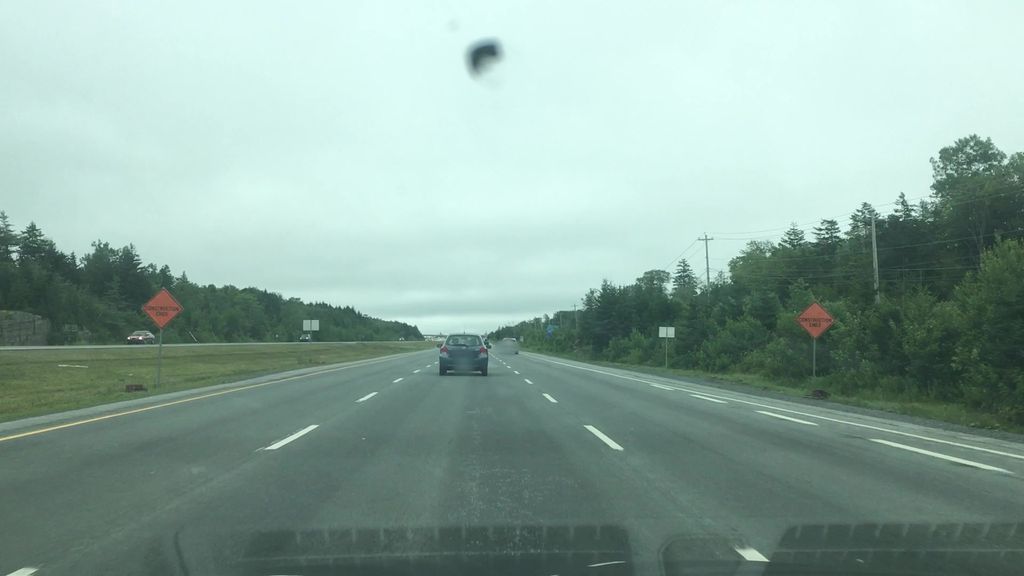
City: halifax